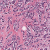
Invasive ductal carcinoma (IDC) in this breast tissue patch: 1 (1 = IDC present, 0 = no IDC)